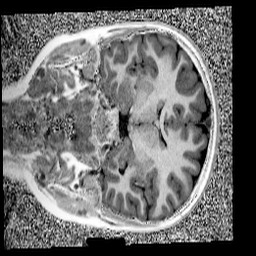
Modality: UNIT1
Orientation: coronal
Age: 9
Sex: female
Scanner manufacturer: siemens
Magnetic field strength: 3 T
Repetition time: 4 s
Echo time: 0.00299 s